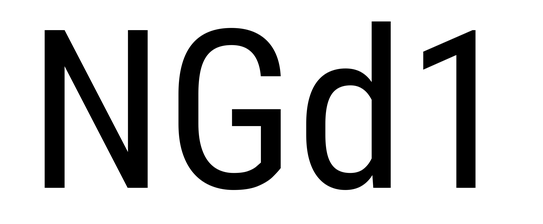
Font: Roboto_Condensed_Regular